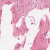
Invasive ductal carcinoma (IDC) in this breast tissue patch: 0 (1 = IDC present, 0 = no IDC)